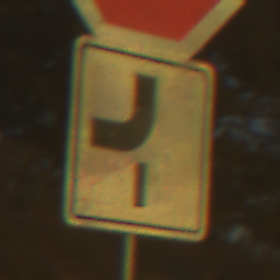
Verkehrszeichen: VerlaufVorfahrtsstrasse7
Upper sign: Stop
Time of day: SunriseSunset
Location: Outdoor (RoadRail)
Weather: PartlyCloudy
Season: NotSpecified
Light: Natural